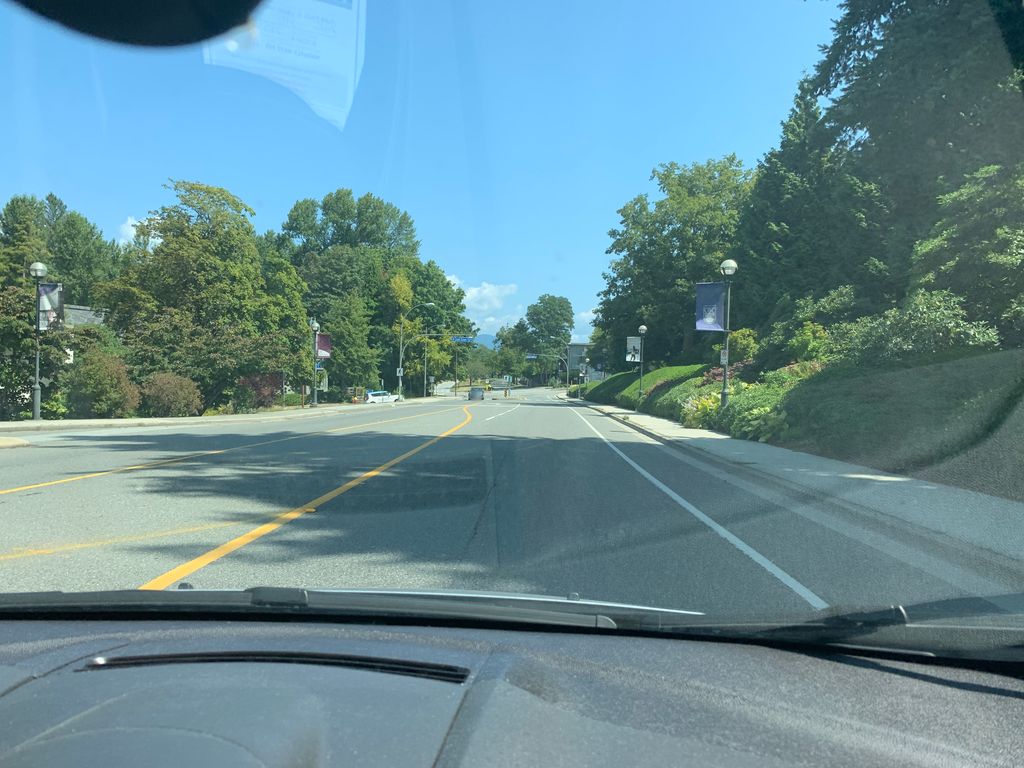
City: vancouver